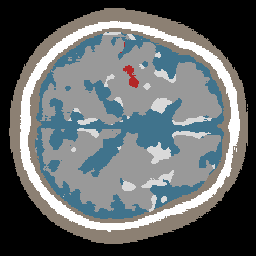
Label: lesion